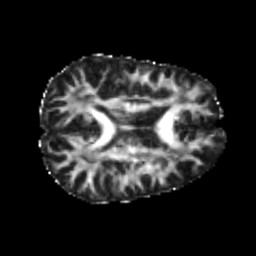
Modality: FA
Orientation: axial
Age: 24
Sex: male
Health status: healthy
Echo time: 0.074 s